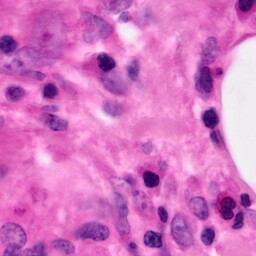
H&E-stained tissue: Pancreatic